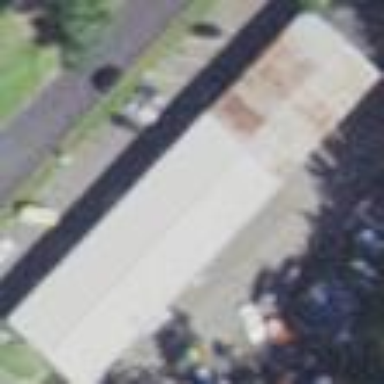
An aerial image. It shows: Commercial building with gabled silver roof.